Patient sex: M
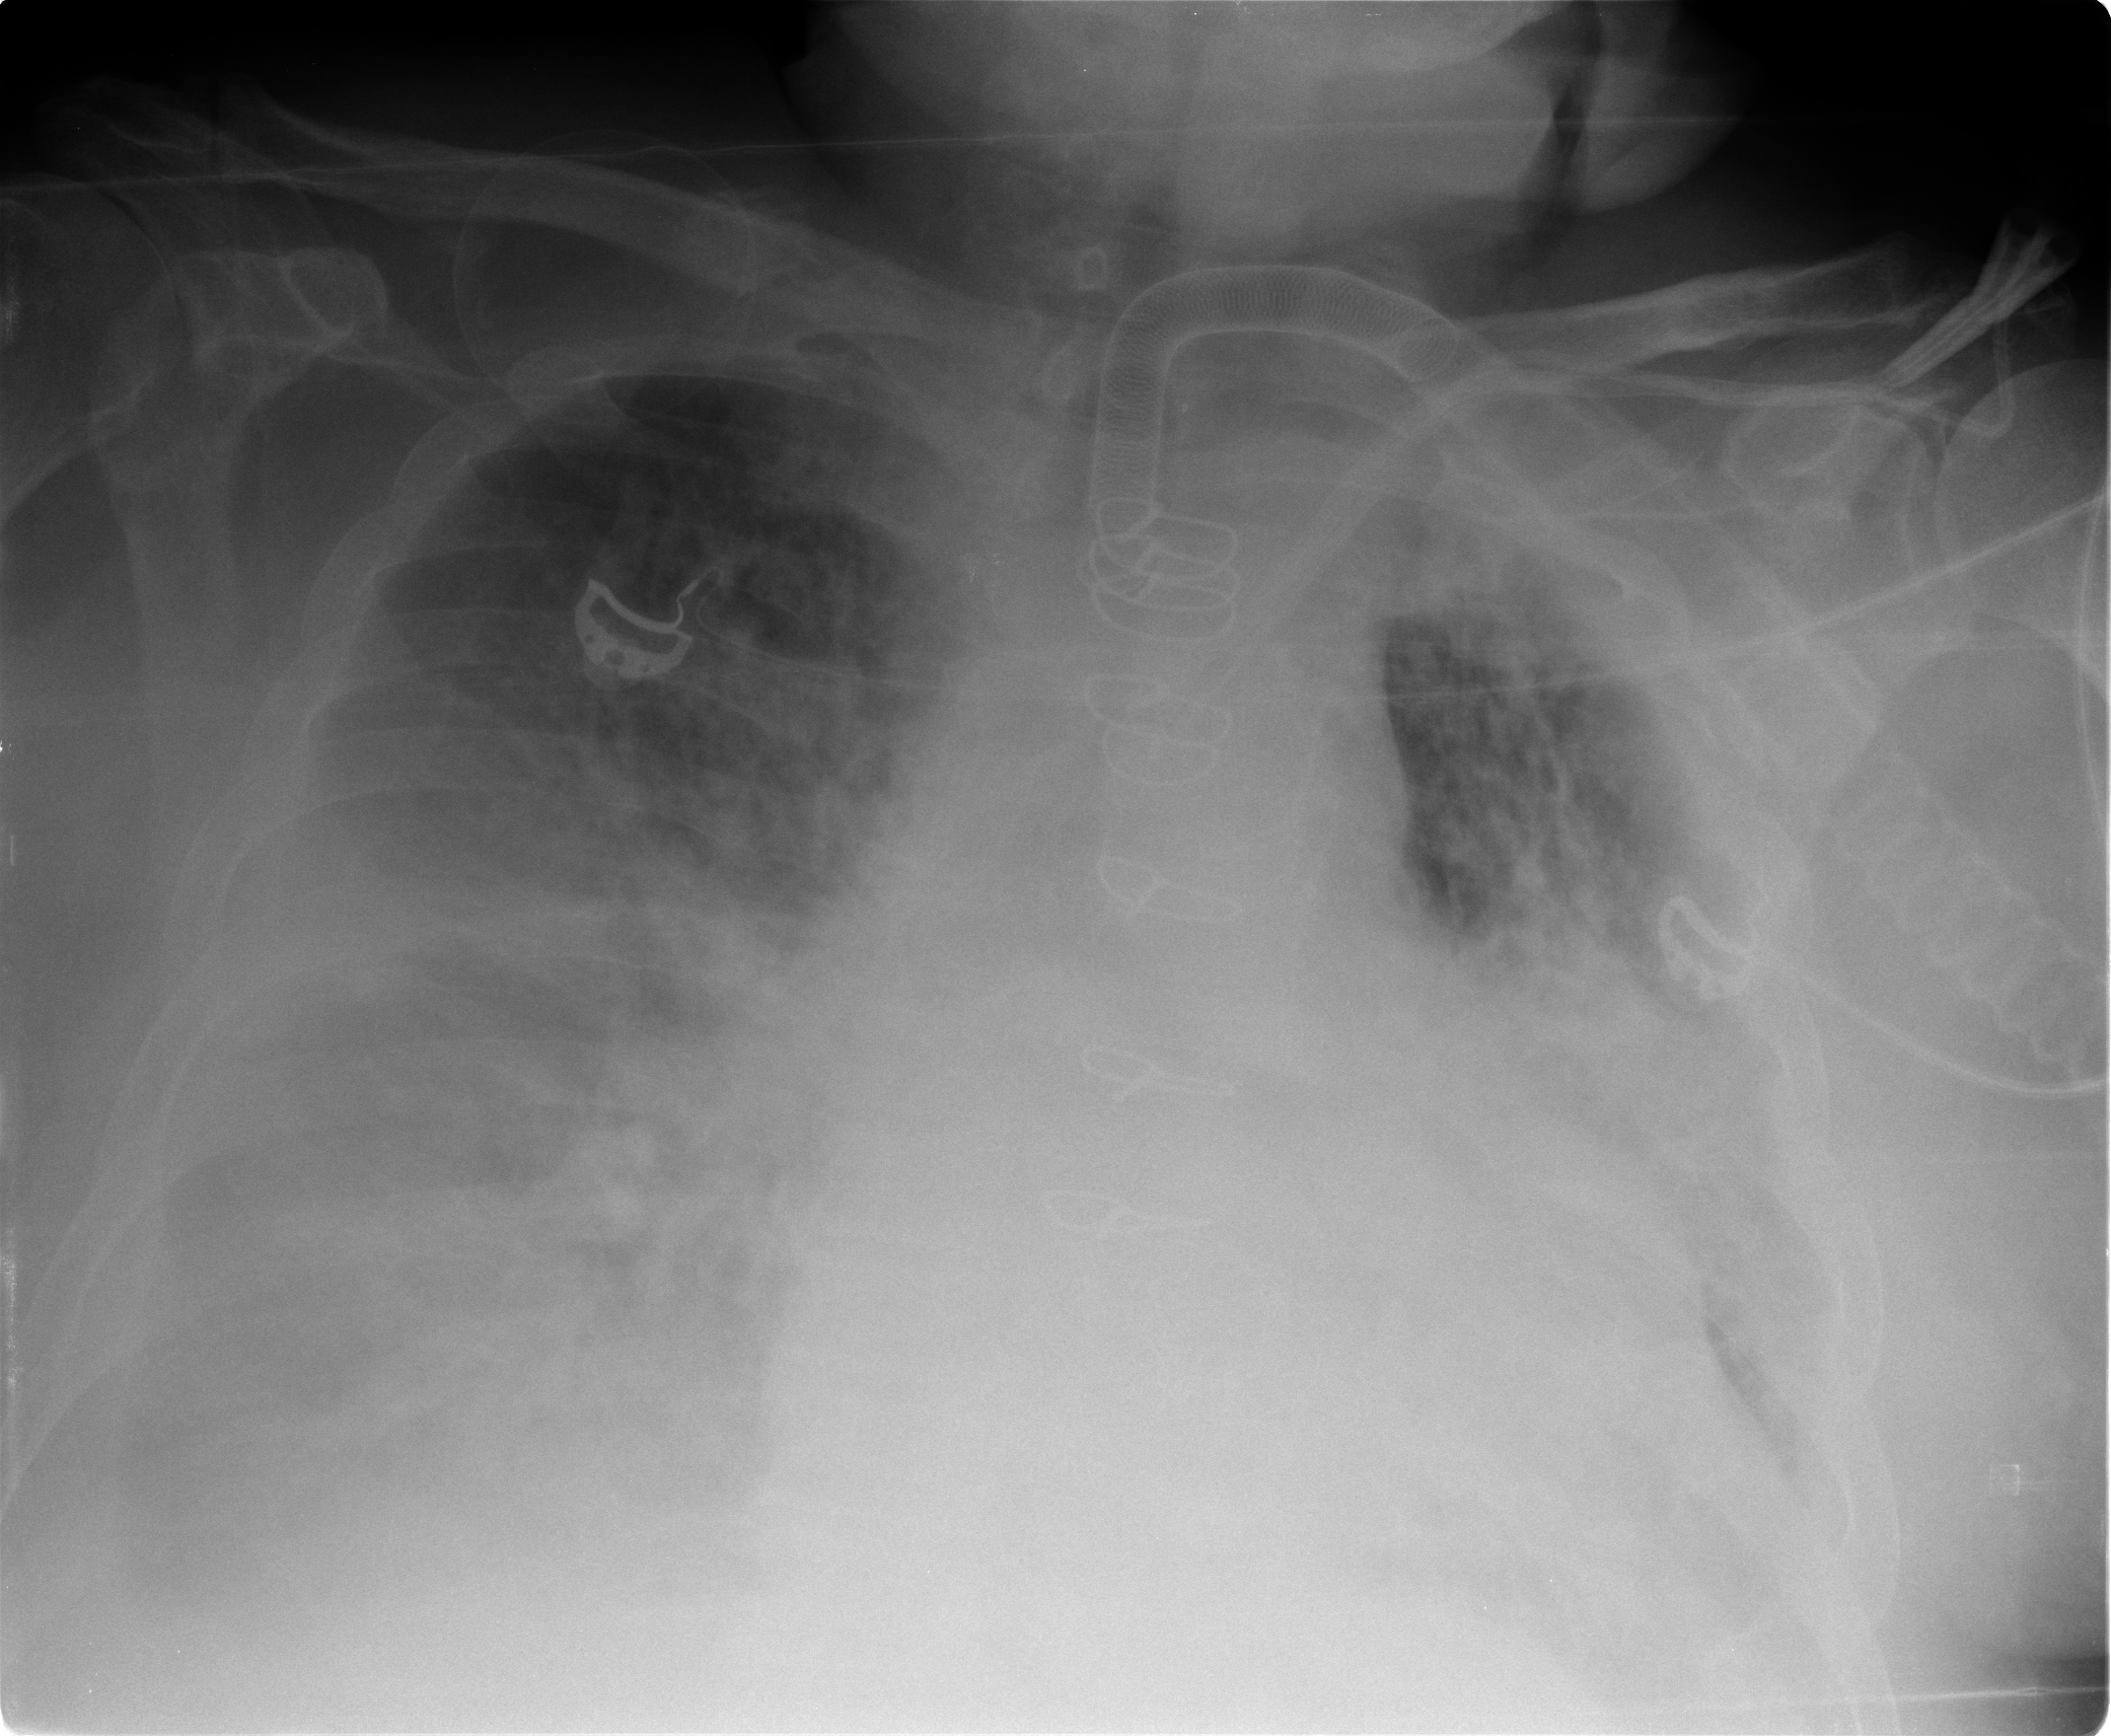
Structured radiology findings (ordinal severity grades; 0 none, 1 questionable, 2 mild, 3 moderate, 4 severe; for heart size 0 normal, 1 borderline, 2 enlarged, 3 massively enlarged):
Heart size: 2
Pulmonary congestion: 3
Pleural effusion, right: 3
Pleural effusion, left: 2
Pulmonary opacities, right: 2
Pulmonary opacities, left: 2
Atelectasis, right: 3
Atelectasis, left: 3